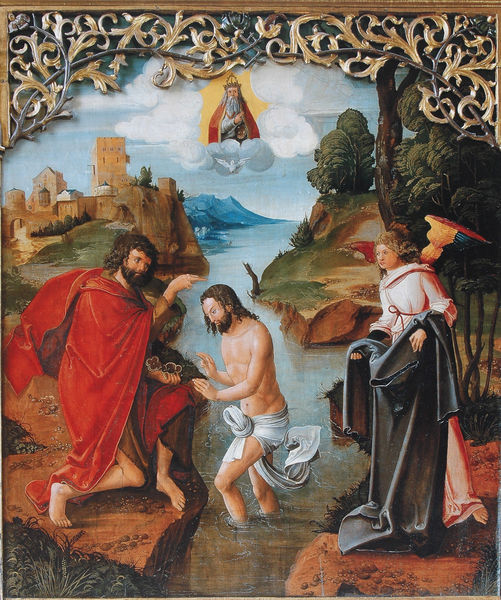
Titel: Hochaltar, erste Wandlung, Malerei des linken Flügels: Taufe Christi im Jordan
Künstler: Michael Wolgemut
Standort: Schwabach
Institution: Stadtpfarrkirche St. Johannes d.T. und St. Martin
Schlagwörter: baum, berg, blau, felsen, flügel, gemälde, gott, hand, haut, himmel, körper, lendenschurz, mann, meer, nackt, schatten, umhang, wasser, weiß, wolken, baden, bäume, fluss, gelb, grün, menschen, ocker, see, stadt, ufer, braun, bunt, frau, geste, hell, hintergrund, kleid, licht, männer, schwarz, strasse, dach, gebäude, gras, gürtel, haus, rot, tuch, weg, wolke, malerei, muster, ornament, bart, bibel, falten, johannes, knoten, rahmen, stehen, stein, taube, täufer, bild, hände, öl, bach, gräser, häuser, nass, natur, spiegelung, stamm, busch, kirche, pfad, sonne, gewand, gold, haare, mantel, stoff, decke, personen, vater, gotik, krone, rosa, wald, fliegen, turm, engel, ranken, farbig, küste, ansicht, ort, berge, farben, gebirge, dorf, rand, kaiser, detail, glanz, floral, verzierung, bauch, knie, lendentuch, fuss, burg, religion, türme, flusslandschaft, nakt, waten, barfuß, druck, lithographie, knien, altar, heiligenschein, bettlaken, christus, jesus, segen, segnen, segnung, heiliger, fresko, schlüssel, braune, rde, taufe, maria, wandbild, cape, erzengel, fresco, schnitzwerk, altarbild, gläubige, christi, got, waschung, roter mantel, johannes der täufer, gesprenge, waöd, taufen, jordan, taufe christi, apostel, gabriel, gottvater, galiläa, gespränge, dunkell, genezareth, gflauss, taufe jesu, tauf, babtist, heiliger geit